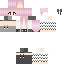
A female human skin with pale skin, wearing blonde long hair dressed in a blue tshirt and gray shorts, featuring a closed mouth.